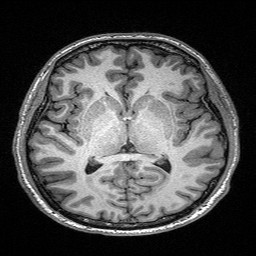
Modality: T1w
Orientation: coronal
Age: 29
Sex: male
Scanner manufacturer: siemens
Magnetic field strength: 3 T
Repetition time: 2.4 s
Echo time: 0.03 s